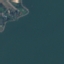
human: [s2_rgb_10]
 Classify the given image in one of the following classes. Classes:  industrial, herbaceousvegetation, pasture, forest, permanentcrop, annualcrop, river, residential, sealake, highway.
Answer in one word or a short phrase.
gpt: SeaLake